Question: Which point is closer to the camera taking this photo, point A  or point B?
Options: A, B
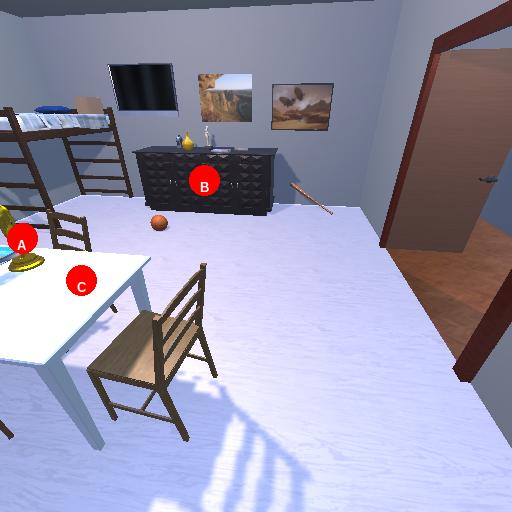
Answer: A